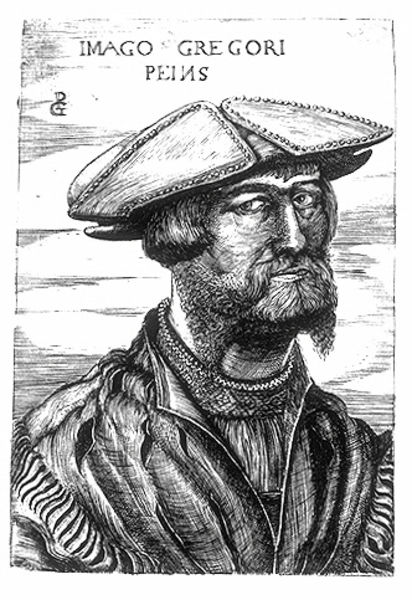
Titel: Bildnis des Georg Pencz
Künstler: Monogrammist PG (1526-1550)
Institution: (Seriendruck)
Schlagwörter: himmel, mann, weiß, wolken, grau, hintergrund, hut, mund, nase, profil, schwarz, zeichnung, blick, mode, bart, hemd, mütze, augen, falten, gesicht, kragen, pelz, rahmen, vollbart, bildnis, hals, portrait, porträt, signatur, figur, geistlicher, gewand, haare, mantel, renaissance, kopfbedeckung, holzschnitt, schrift, papier, graphik, brauen, nachdenklich, rüschen, striche, name, druck, schnitt, druckgrafik, monogramm, schraffur, radierung, stich, schwarzweiß, überschrift, backenbart, spiegelverkehrt, entwurf, portrai, schielen, mittelalter, heiliger, kupferstich, latein, stricke, schlitze, gregor, imago, individualität, topfschnitt, seriendruch, latien, heiliger gregor, gregori, g, ghut, pg, peins, imago gregori, gregori peins